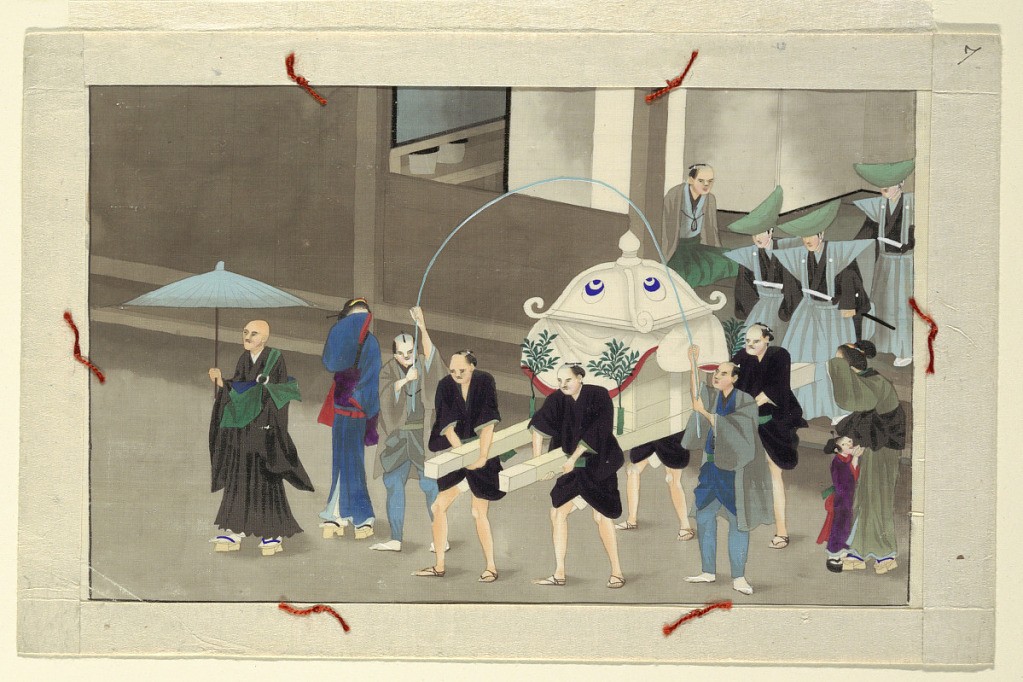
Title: One of Sixteen Scenes of the Death and Burial of a Man
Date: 19th century
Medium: Japan watercolor on silk or paper
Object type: Drawing
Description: From a series of sixteen scenes of the death and burial of a man in Japan.